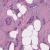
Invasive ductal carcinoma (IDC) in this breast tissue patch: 1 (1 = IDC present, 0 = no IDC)